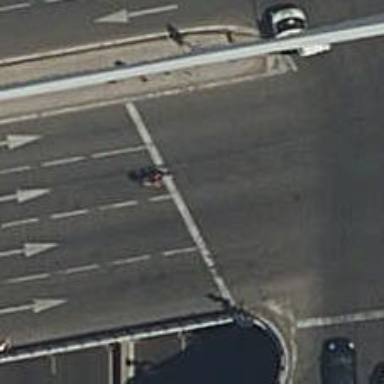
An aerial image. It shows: Road with traffic signals.